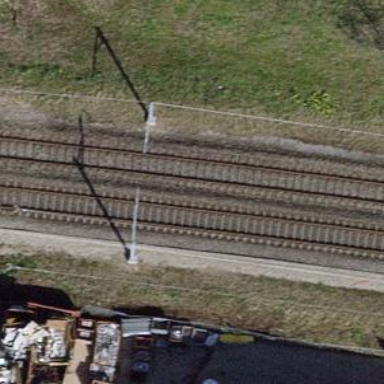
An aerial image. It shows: Railway track with contact lines for electrification.